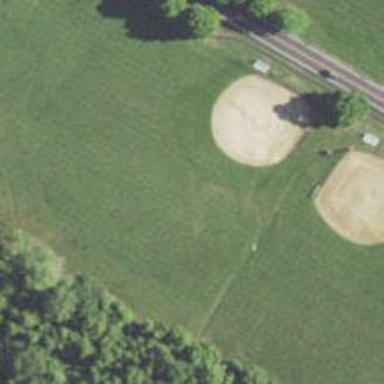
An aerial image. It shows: Baseball pitch for leisure land.